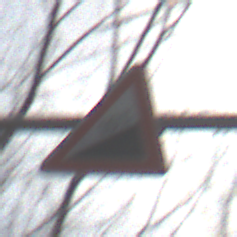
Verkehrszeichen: Steigung10
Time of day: MorningAfternoon
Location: Outdoor (Nature)
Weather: Clear
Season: Winter
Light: Natural